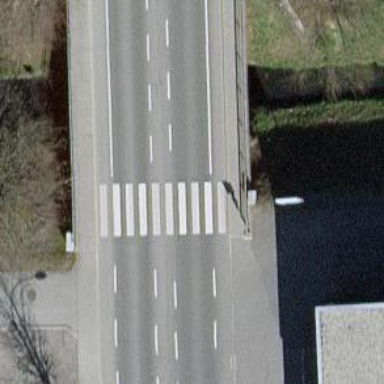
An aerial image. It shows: Uncontrolled zebra crossing with white markings.